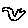
Label: bird